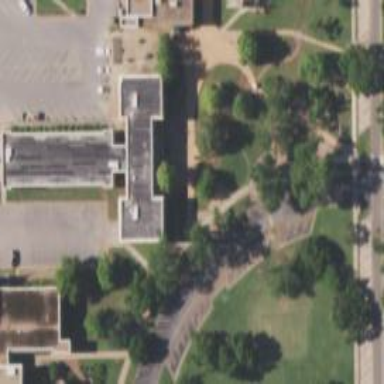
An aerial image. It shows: View of university building.